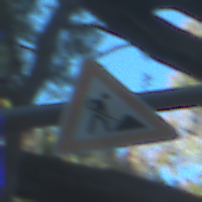
Verkehrszeichen: Arbeitsstelle
Umgebung: Outdoor, Nature
Tageszeit: MorningAfternoon
Wetter: Clear
Licht: Natural
Jahreszeit: NotSpecified
Kontrast: LowContrast